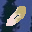
Label: 0